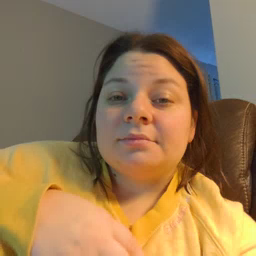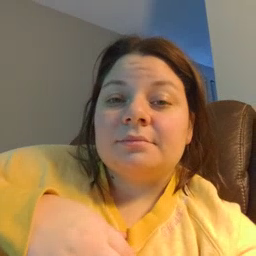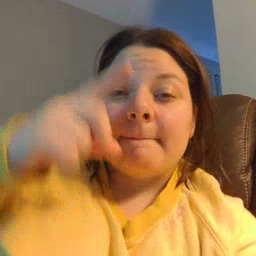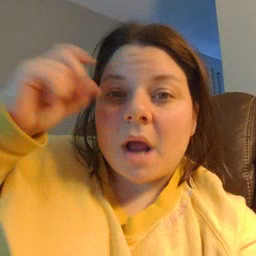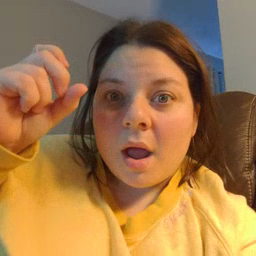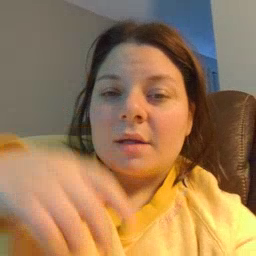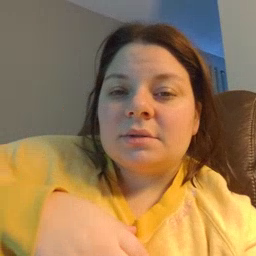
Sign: because